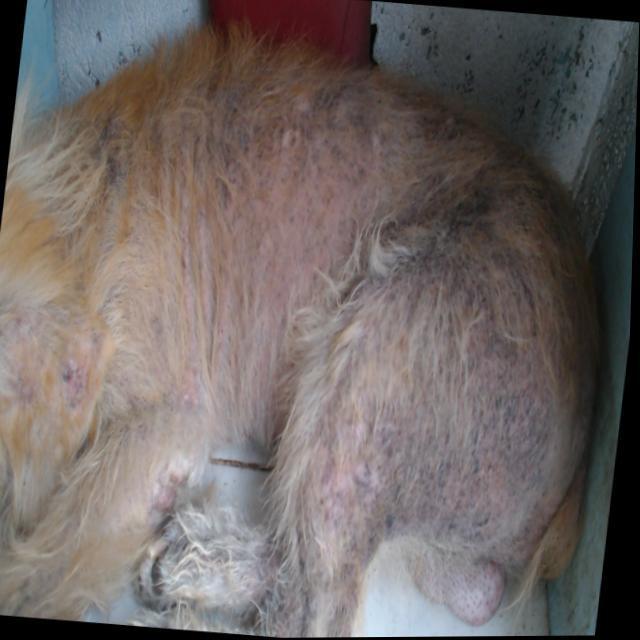
Canine demodicosis (Demodex mange) — caused by Demodex canis mites. Presents with alopecia, follicular papules, pustules, and comedones. Often localized on face and forelimbs.